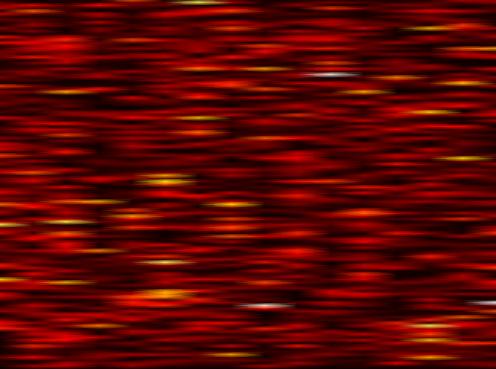
Label: OFDM